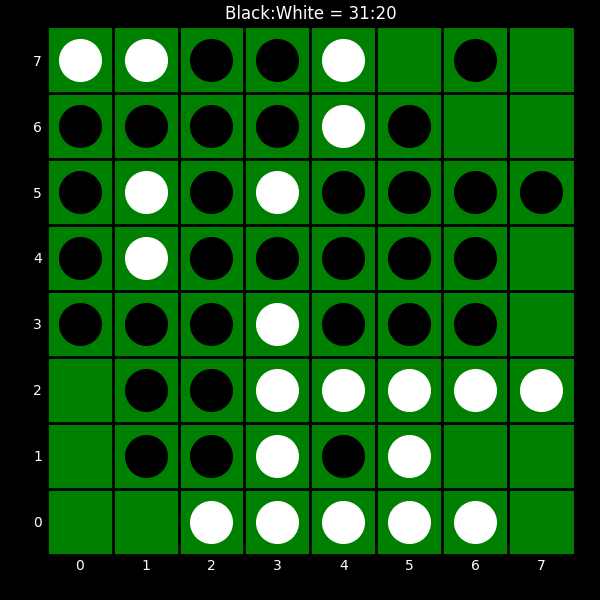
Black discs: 31
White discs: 20